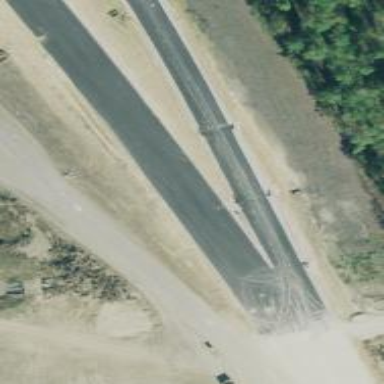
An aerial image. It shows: Toll gantry on the road.